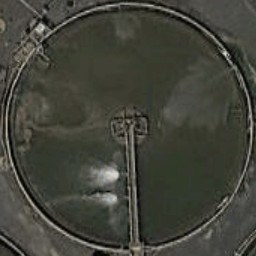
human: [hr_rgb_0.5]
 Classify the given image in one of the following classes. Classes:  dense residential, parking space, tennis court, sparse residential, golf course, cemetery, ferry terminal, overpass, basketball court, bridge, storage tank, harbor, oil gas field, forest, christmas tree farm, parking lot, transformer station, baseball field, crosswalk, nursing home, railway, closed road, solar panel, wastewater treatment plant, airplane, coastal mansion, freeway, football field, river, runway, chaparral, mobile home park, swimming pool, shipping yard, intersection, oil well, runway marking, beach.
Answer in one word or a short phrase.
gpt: wastewater treatment plant